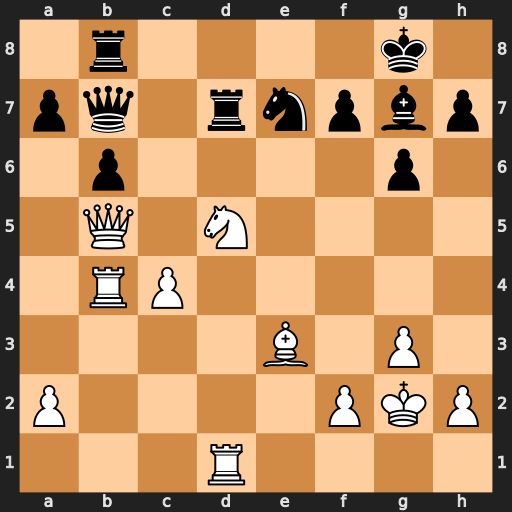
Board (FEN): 1r4k1/pq1rnpbp/1p4p1/1Q1N4/1RP5/4B1P1/P4PKP/3R4
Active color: w
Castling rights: -
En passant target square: -
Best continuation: Qxd7 Qxd7 Nf6+ Bxf6 Rxd7